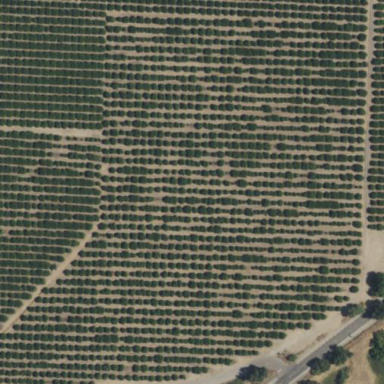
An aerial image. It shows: Orange orchard with rows of orange trees.